Brain MRI, t2w sequence, axial 2D slice.
Patient: age 46, sex F, weight 95 kg, height 1.95 m
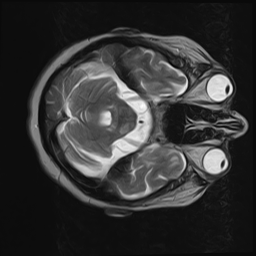